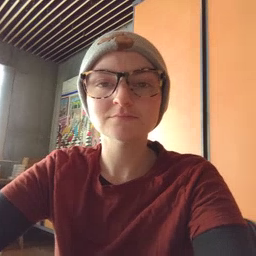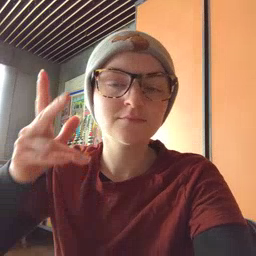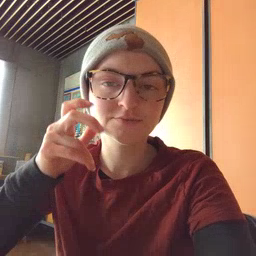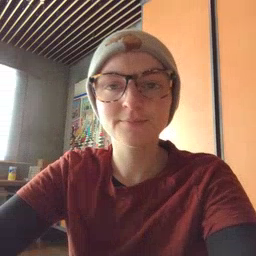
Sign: hear